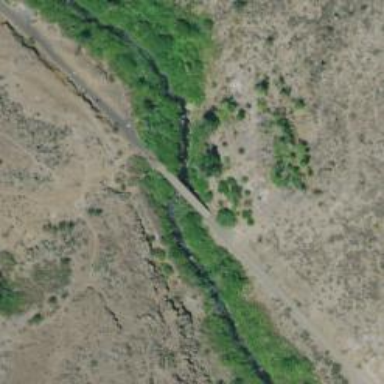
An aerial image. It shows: Abandoned rail line on bridge. The path offers excellent trail visibility.